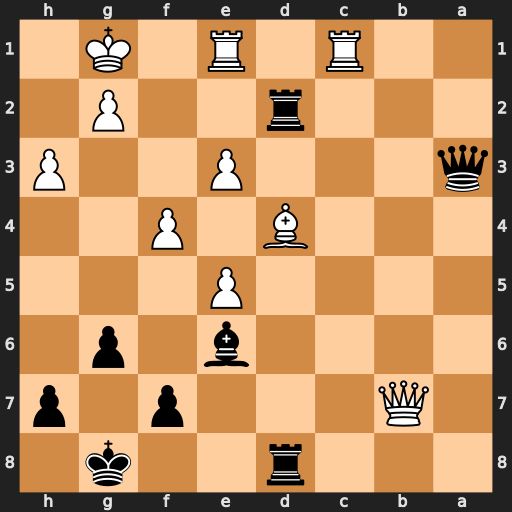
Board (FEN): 3r2k1/1Q3p1p/4b1p1/4P3/3B1P2/q3P2P/3r2P1/2R1R1K1
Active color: b
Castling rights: -
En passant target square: -
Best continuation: Bd5 Qxd5 Rxd5 Rc8+ Kg7